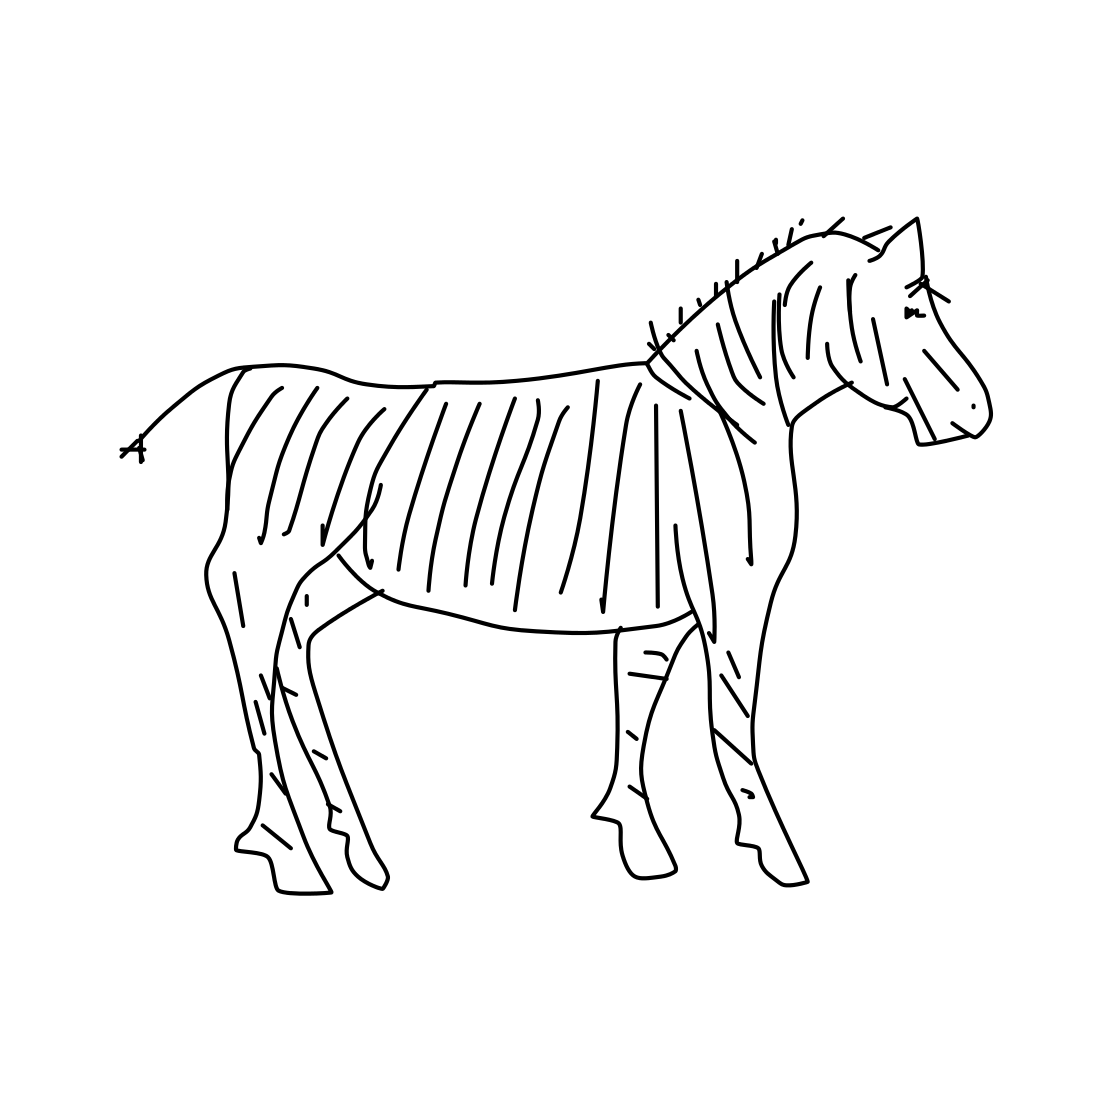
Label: zebra